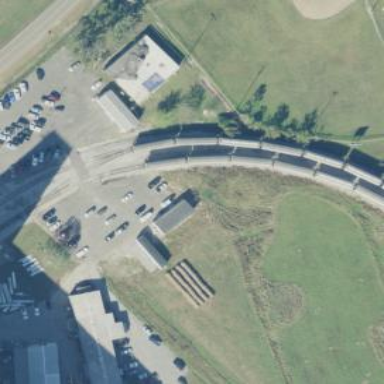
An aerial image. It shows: Railway spur service.